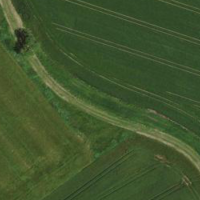
EUNIS habitat code: 52
Species observed at this site:
Buteo buteo